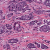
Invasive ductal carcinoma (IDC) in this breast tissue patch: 1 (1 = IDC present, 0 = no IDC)